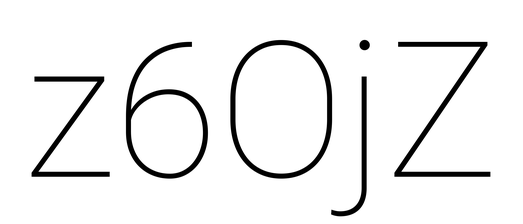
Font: Roboto_Thin